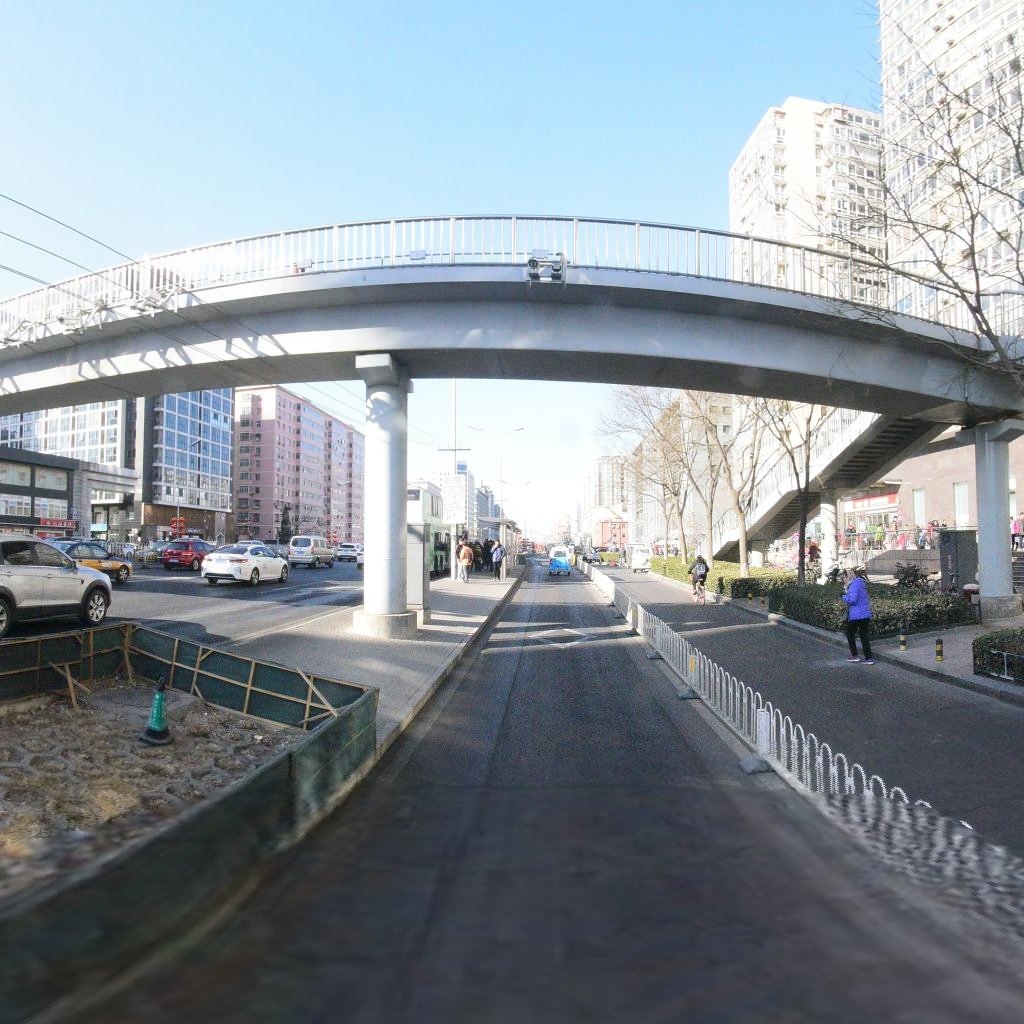
Region: Dongcheng
Road damage annotations: transverse crack, longitudinal crack, transverse crack